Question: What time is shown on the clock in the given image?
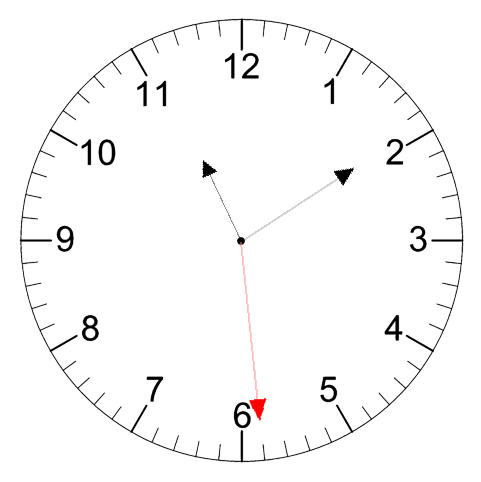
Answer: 11:09:29